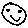
Label: smiley face